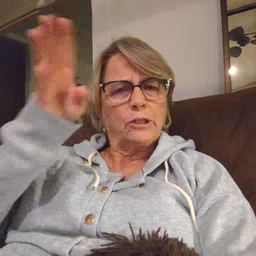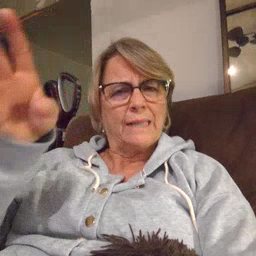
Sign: pretend